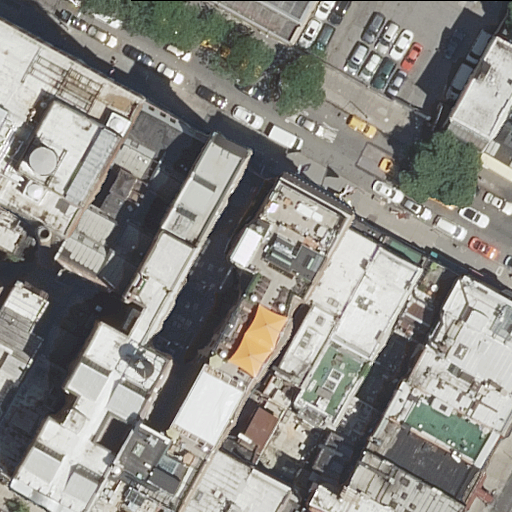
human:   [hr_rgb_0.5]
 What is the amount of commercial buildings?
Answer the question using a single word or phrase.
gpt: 0

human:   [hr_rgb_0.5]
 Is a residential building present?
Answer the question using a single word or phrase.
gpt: yes

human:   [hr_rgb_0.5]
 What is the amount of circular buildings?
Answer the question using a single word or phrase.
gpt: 0

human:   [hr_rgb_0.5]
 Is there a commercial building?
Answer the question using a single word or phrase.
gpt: no

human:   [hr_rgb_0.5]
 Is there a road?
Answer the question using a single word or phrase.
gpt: yes

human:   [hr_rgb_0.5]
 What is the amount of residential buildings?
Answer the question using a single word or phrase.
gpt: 20

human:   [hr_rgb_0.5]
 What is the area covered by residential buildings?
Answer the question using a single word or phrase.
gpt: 5307m2

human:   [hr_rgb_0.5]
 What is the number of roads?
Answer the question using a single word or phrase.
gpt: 2

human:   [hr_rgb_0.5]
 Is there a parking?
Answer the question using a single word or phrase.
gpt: yes

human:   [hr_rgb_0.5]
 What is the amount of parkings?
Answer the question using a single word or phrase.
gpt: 1

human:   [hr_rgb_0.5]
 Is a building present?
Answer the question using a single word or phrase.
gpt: yes

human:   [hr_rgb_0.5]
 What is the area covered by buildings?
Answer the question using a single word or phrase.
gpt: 5307m2

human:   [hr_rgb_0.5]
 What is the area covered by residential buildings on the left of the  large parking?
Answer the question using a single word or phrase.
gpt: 4076m2

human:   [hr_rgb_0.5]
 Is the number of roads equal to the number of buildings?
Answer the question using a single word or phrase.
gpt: no

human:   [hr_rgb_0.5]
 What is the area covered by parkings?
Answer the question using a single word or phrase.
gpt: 733m2

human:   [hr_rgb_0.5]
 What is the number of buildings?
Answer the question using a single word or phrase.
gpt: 20

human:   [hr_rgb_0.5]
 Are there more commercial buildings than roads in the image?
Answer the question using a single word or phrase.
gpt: no

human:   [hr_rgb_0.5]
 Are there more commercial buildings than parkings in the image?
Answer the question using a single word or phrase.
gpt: no

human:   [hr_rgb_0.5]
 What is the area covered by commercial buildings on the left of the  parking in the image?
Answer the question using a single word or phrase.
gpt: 0m2

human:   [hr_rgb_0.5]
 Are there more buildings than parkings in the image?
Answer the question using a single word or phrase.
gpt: yes

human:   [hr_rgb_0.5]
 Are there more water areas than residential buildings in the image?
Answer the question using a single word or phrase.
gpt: no

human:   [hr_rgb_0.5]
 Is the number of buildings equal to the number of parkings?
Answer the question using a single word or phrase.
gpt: no

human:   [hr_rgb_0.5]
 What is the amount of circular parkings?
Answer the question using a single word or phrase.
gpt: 0

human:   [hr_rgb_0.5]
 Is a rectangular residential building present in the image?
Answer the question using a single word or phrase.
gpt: yes

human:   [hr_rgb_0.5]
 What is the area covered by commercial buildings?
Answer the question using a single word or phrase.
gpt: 0m2

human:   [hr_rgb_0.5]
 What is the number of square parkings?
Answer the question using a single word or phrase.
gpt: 0

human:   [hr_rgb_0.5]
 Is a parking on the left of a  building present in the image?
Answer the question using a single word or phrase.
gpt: no

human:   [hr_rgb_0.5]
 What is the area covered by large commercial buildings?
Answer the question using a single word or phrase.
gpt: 0m2

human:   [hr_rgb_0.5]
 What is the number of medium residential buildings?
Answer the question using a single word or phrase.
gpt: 10

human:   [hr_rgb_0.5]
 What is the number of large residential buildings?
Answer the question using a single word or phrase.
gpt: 4

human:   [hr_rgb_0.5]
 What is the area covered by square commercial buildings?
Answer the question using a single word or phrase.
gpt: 0m2

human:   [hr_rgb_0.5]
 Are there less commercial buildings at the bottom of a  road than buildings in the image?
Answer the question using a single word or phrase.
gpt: yes

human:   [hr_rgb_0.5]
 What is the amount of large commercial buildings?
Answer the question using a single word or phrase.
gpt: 0

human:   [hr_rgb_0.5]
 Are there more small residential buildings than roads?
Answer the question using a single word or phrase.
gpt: yes

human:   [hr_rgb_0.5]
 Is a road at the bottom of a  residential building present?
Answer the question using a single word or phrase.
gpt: no

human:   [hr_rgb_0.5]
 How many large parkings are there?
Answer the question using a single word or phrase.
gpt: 1

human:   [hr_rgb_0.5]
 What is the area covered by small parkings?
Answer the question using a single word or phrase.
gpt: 0m2

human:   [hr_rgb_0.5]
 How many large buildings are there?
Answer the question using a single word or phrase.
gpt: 4

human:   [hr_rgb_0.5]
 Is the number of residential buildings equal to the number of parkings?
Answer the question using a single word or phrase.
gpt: no

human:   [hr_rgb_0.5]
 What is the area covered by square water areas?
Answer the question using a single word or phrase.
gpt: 0m2

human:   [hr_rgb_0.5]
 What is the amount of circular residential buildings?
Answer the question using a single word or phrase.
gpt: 0

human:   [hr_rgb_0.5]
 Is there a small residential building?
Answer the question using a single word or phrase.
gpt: yes

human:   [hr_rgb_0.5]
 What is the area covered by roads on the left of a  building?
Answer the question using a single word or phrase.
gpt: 0m2

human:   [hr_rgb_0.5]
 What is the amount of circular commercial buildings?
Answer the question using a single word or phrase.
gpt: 0

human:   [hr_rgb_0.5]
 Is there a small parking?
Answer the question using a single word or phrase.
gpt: no

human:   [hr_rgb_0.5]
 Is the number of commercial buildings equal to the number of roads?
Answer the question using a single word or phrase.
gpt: no

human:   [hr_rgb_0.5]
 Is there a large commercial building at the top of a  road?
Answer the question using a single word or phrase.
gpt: no

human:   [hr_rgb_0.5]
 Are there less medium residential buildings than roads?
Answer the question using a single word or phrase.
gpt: no

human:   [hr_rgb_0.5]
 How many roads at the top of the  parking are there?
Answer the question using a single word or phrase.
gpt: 0

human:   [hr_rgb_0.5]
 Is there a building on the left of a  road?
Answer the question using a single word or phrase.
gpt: yes

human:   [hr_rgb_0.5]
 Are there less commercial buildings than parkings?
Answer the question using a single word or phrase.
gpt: yes

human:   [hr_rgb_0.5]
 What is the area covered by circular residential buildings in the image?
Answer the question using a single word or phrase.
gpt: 0m2

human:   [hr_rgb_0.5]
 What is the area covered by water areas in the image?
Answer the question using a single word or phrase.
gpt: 0m2

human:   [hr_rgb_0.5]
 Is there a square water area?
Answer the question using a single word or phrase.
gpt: no

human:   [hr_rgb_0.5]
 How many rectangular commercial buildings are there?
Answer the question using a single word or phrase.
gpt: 0

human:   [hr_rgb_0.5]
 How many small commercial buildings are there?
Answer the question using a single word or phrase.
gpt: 0

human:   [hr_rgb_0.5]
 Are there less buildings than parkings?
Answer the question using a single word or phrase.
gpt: no

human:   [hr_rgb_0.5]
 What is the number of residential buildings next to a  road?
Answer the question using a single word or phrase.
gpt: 20

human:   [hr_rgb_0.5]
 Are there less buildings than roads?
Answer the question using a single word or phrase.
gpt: no

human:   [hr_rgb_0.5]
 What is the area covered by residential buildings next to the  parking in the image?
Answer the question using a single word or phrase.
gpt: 5307m2

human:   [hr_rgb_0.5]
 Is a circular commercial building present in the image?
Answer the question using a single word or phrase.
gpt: no

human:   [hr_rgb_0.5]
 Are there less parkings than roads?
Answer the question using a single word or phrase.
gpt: yes

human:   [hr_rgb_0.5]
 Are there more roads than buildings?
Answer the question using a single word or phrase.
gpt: no

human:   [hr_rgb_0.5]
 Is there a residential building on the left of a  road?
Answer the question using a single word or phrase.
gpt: yes